You are looking at the envelope spectrum of a bearing's vibration signal. The marked vertical lines are the theoretical fault frequencies for the outer race, inner race, rolling elements, and cage. Diagnose the bearing from this image, choosing from: normal, inner_race, outer_race, ball.
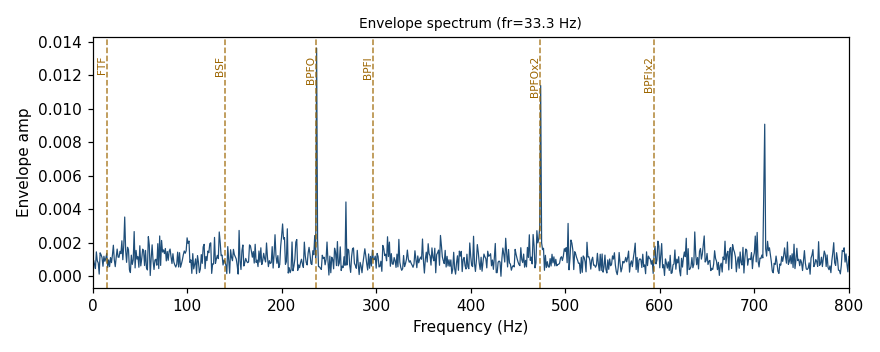
Answer: outer_race